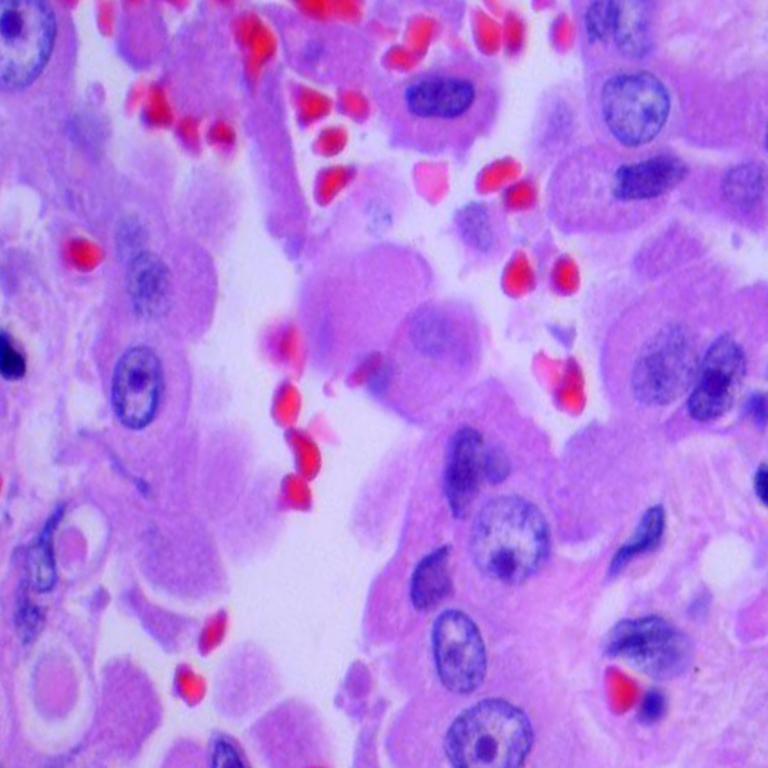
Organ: lung
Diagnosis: adenocarcinomas